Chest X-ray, PA view. Patient: 53 years old, sex F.
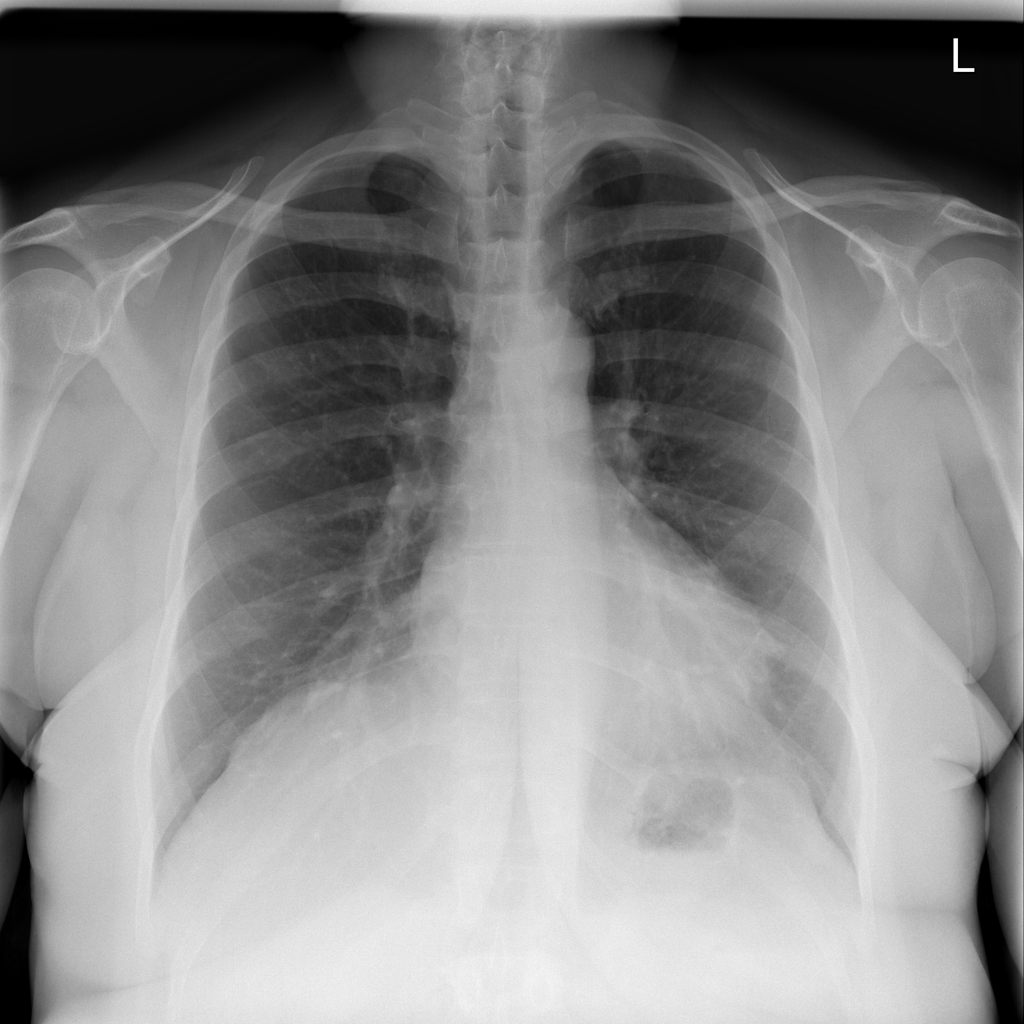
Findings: No Finding